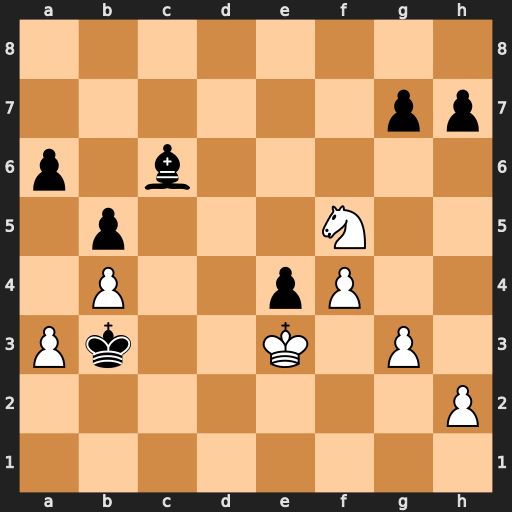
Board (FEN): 8/6pp/p1b5/1p3N2/1P2pP2/Pk2K1P1/7P/8
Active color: w
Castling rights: -
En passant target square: -
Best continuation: Nd4+ Kxa3 Nxc6